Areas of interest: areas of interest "Xinyuan Sports Park"
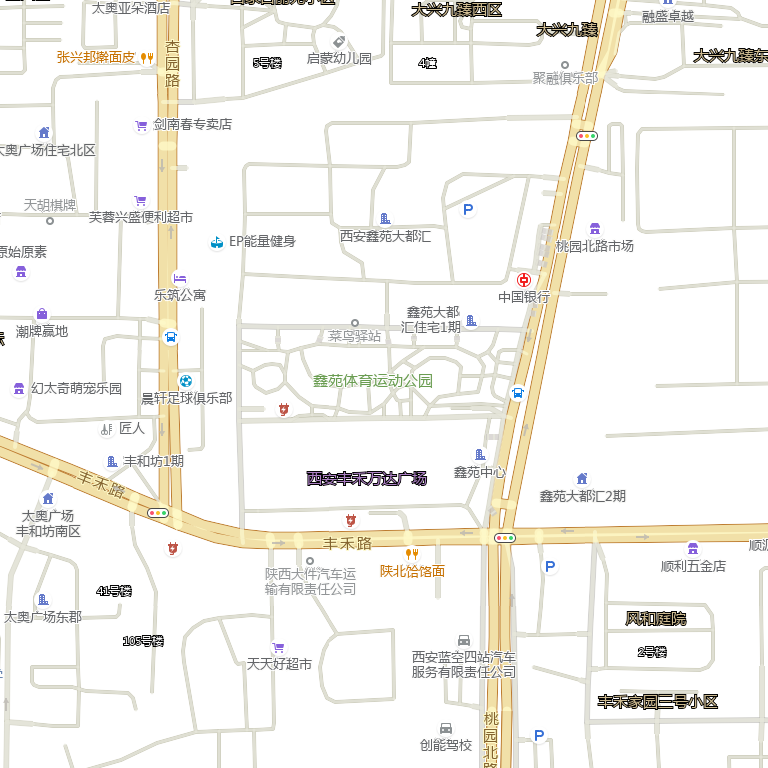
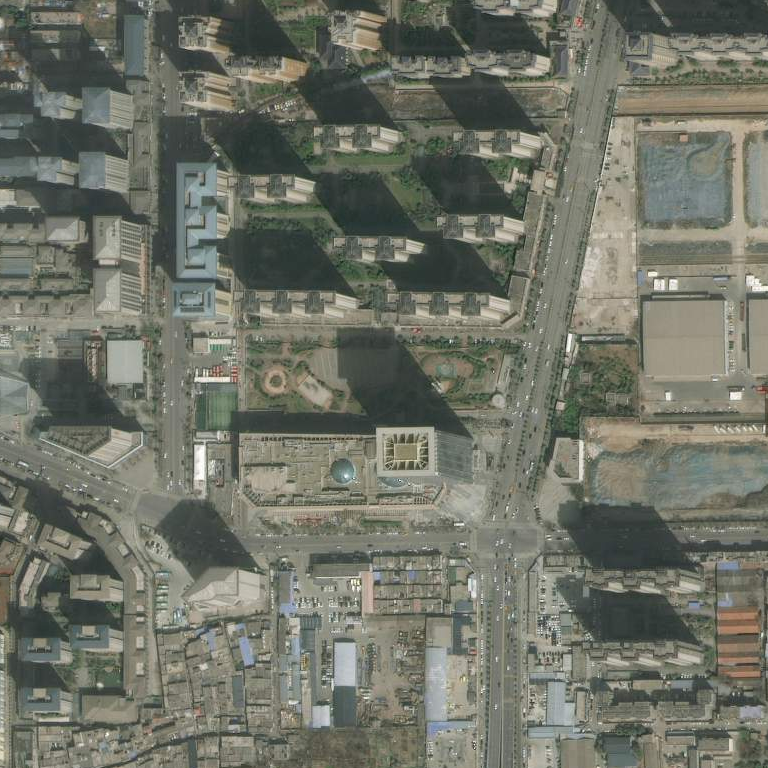